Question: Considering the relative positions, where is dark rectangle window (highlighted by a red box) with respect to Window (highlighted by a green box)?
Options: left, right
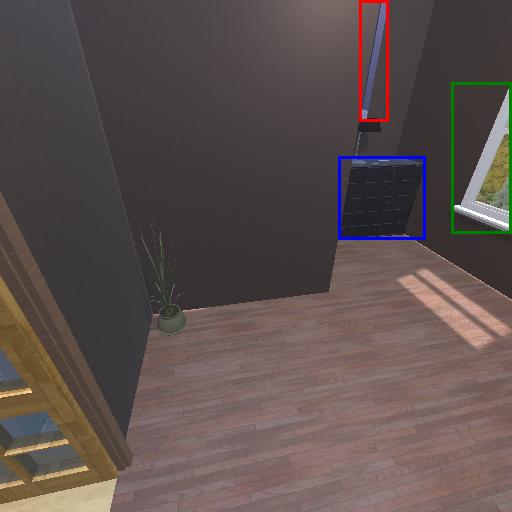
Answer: left